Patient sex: F
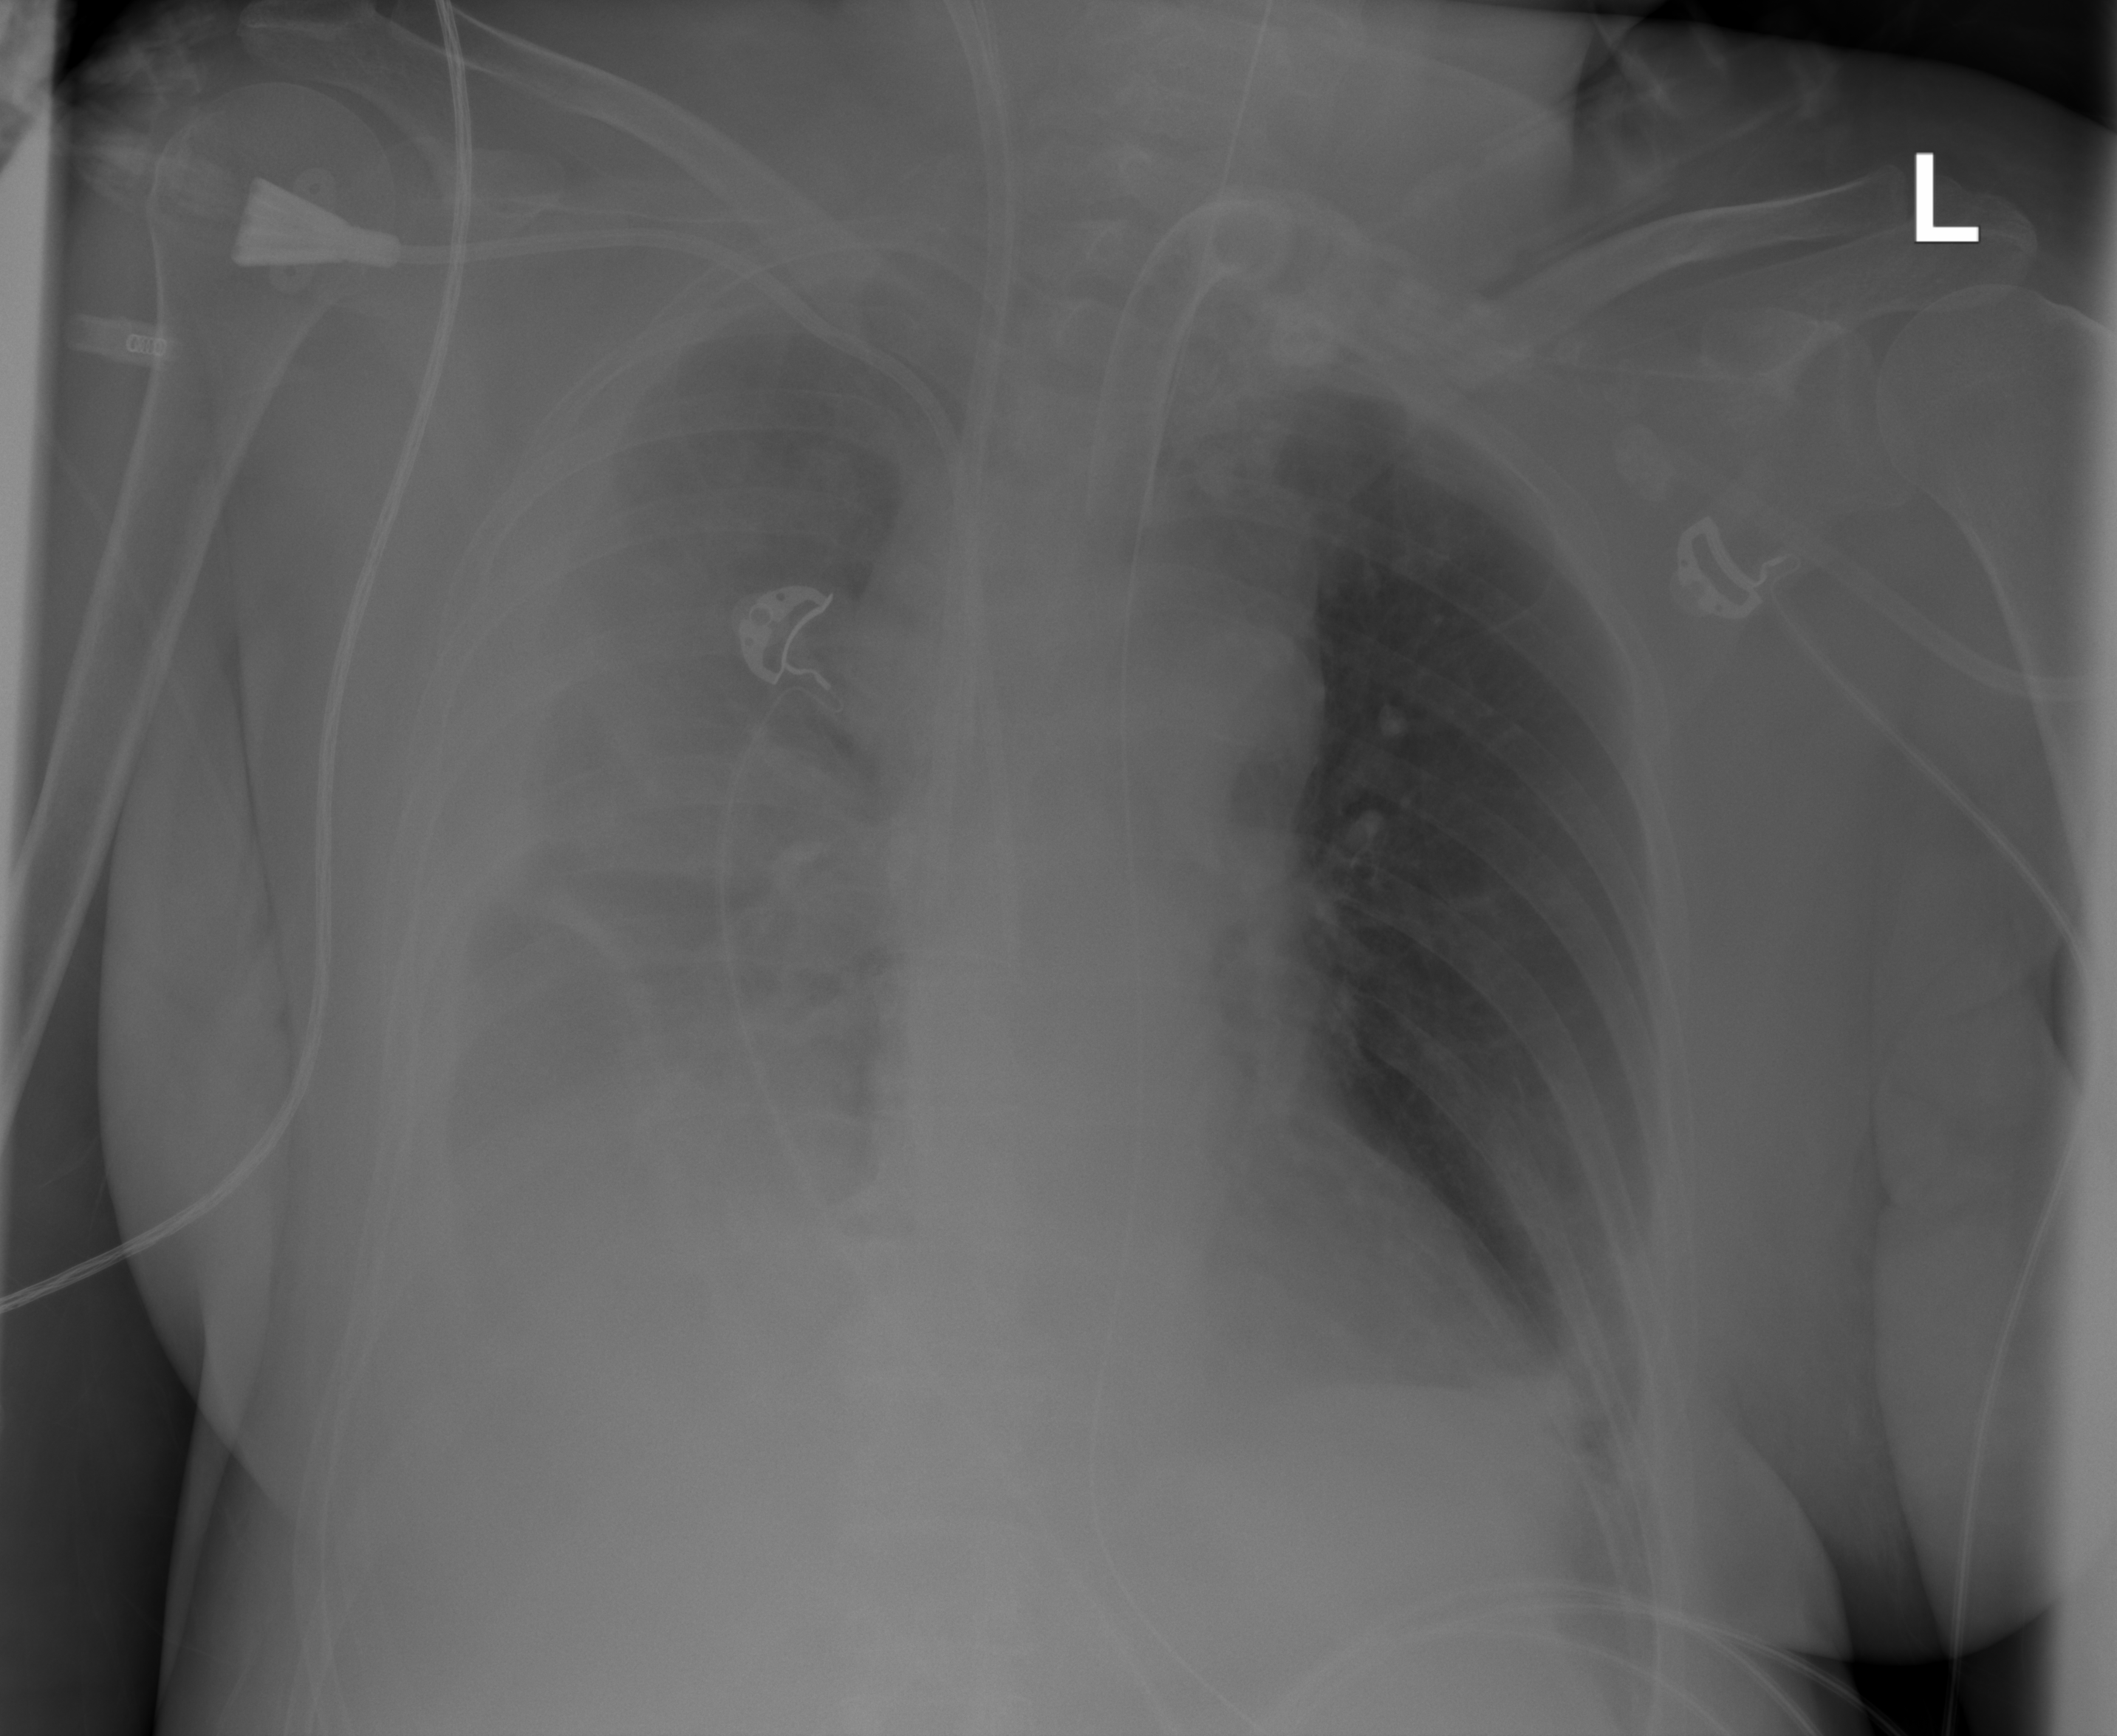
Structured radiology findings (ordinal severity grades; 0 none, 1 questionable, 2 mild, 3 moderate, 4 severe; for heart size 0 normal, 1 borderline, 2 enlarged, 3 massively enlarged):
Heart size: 0
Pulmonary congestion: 1
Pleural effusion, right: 3
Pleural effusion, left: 1
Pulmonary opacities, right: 2
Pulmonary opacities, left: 0
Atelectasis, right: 3
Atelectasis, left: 2